Field crop: tomato
Growth stage: 2
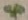
Species: solanum